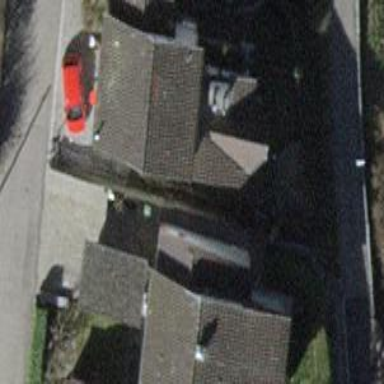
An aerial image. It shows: House with roof made of roof tiles.